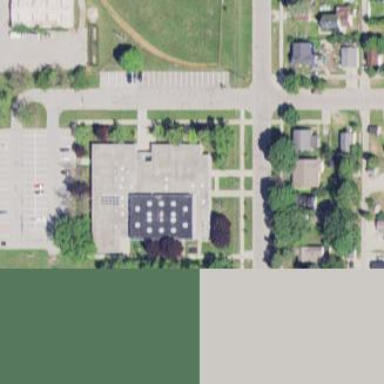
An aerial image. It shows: Civic building serving as community center.